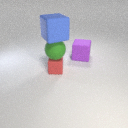
large green rubber sphere below large blue rubber cube